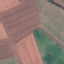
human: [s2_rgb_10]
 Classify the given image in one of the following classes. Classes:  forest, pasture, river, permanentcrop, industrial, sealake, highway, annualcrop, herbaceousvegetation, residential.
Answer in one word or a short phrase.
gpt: AnnualCrop